Field crop: maize
Growth stage: 2
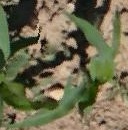
Species: maize